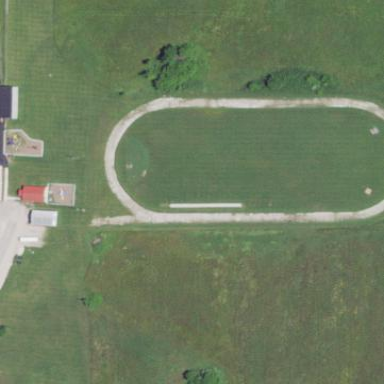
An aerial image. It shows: Athletics pitch used for leisure sports activities.